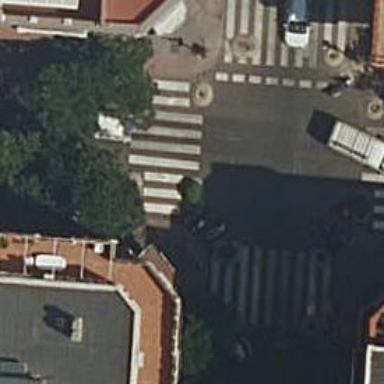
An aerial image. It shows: Marked crossing on the road.